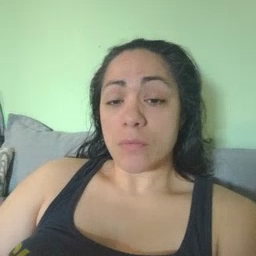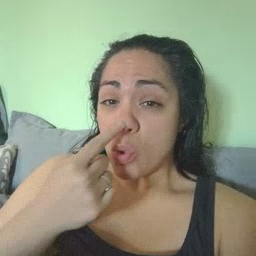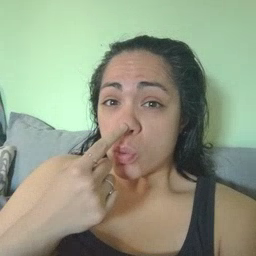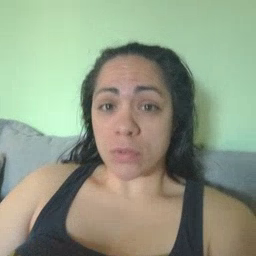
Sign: nose